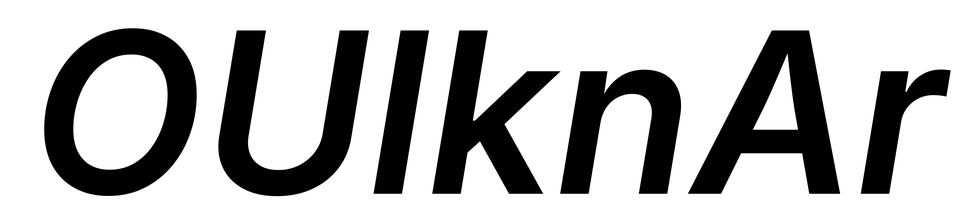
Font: Inter-Italic_SemiBold_Italic